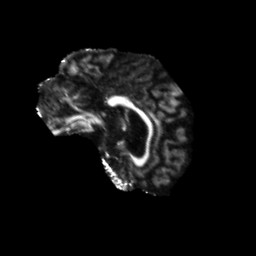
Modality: FA
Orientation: sagittal
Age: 64
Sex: female
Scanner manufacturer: siemens
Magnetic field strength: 3 T
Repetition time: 5.25 s
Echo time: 0.08 s